Interaction volume radius: 5 \u00c5
Interaction volume height: 20 \u00c5
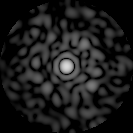
Disorder parameter: 0.8415